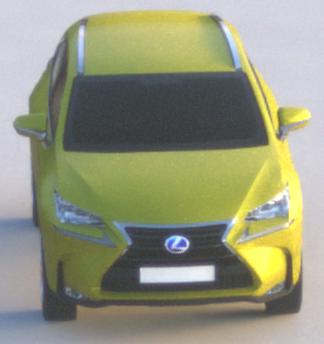
Make: Lexus
Model: NX 300h
Detailed model: NX (AZ1)
Model produced from: 2017/11
Model produced until: 2018/08
Doors: 5
Color: yellow
Road condition: dry road
Daytime: dawn
Contrast: medium contrast